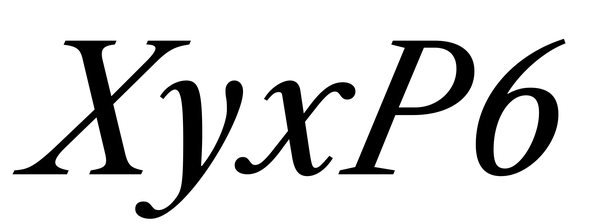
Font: LibreCaslonText-Italic_Italic